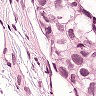
Metastatic tissue present: yes